Question: Recently I was assigned the task of building a web component using HTML and
CSS. and is composed of:
- - -
I want to achieve this:

I couldn't find a solution that met all the above criteria and finally we ended up using flex to assemble the component.
I'm looking to build this component using only HTML and CSS,
'''
body, html {
width: 100%; height: 100%;
}
.container {
border: 1px solid black;
width: 100%;
}
.left {
float: left;
background-color: red;
}
.middle {
width: 100%;
background-color: #2aff00;
}
.middle > * {
/*????*/
}
.right {
float: right;
background-color: blue;
}
/*clearfix*/
.container:after {
content: "";
display: table;
clear: both;
}
'''
'''
<div class="container">
<div class="left">
<span>left elem.</span>
</div>
<div class="right">
<button>right elem.</button>
</div>
<div class="middle">
<input type="text"/>
</div>
</div>
<div id="description" style="margin-top: 2em">
<div><span style="background: red">left elem.:</span> A label or span element that is use as a label. <b>Has fixed width</b></div>
<div><span style="background: #2aff00">middle elem.:</span> An input like text, select, etc. <b>Has a variable width!.</b> It most resize in the remaining space between the left and rigth elements</div>
<div><span style="background: blue">right elem.:</span> A button or selectable input. <b>Has fixed width</b></div>
</div>
'''
, and this is the behavior of my component, so I can't always know his width. This is why I need that the middle container to be dynamic.
And no overflows can be used in the middle container as this feature can hide part of the element.
Finally solved: <URL>
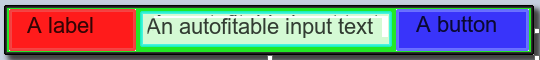
Answer: Use floats on the label and button elements, floating them left and right. This will take both of them out of normal flow and push them as far left and right of their container.
Floating the elements also forces block level elements that come after them in the mark up to push up in there container, so in the mark up anything that you want to come up and fill the space between the floated elements should come after.
Floating elements also causes their container element's height to collapse if there is no content that is larger in height than the element that was floated. We can get passed this by using a clearfix solutions. One clearfix solution is to create a new block formatting context since one features of them is that the contain floats
Another feature of a block formatting context is that they respect floats and will shrink their width when the come up next to them instead of ignoring the. So can create a another block formatting context that will respect the floats of the label and the button and shrink to fit the space in between. There are many ways to create block formatting context. In my demo below I have opted for setting the overflow to auto.
'''
.container {
width: 500px;
margin: 0 auto;
overflow: auto;
}
label {
float: left;
}
button {
float: right;
}
.input-container {
overflow: auto;
padding: 0 10px;
}
input {
width: 100%;
box-sizing: border-box;
}
'''
'''
<div class="container">
<label for="">I am label</label>
<button>Button</button>
<div class="input-container">
<input type="text">
</div>
</div>
'''
<URL>